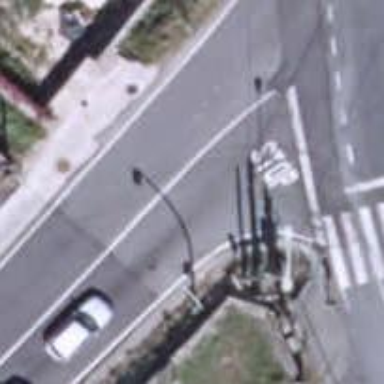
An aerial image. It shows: Road with traffic signals.